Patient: sex M, age 77
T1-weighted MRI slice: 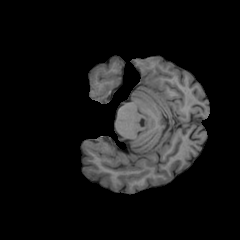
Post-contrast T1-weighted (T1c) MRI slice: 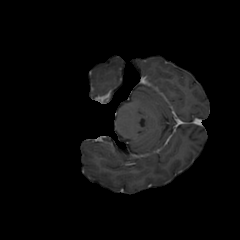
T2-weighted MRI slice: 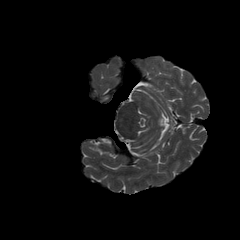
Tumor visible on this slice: no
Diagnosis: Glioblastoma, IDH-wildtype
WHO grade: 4